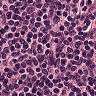
Metastatic tissue present: no